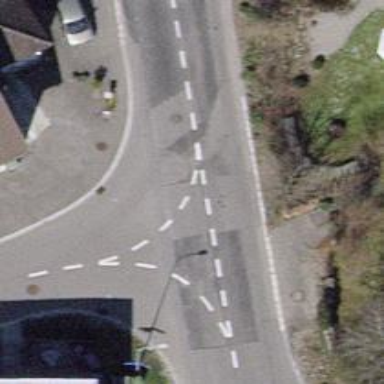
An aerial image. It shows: Residential road with asphalt surface.